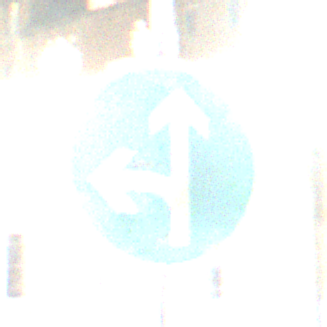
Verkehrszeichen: VorgeschriebeneFahrtrichtungGeradeausOderLinks
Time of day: Night
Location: Outdoor (Urban)
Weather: PartlyCloudy
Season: NotSpecified
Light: Artificial